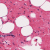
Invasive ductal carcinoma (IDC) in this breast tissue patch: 0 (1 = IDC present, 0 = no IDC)